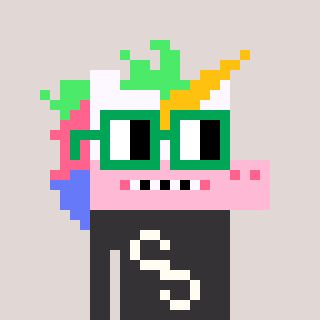
a pixel art character with square green glasses, a unicorn-shaped head and a grayscale-colored body on a warm background